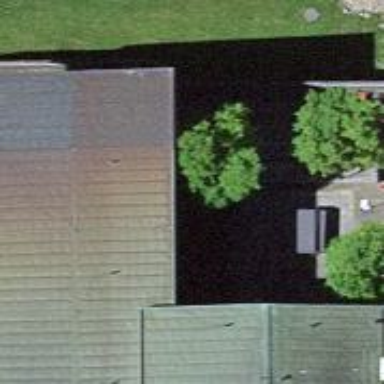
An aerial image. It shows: Canteen.